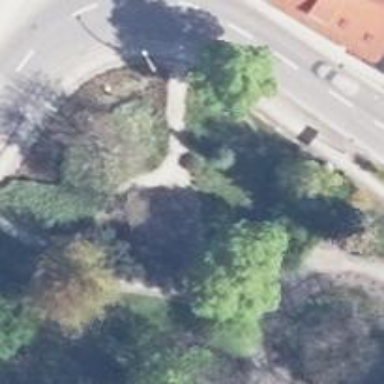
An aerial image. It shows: Compacted footway.